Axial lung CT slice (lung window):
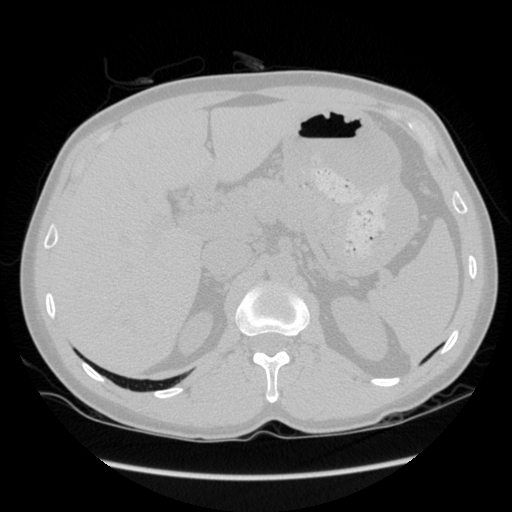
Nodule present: no